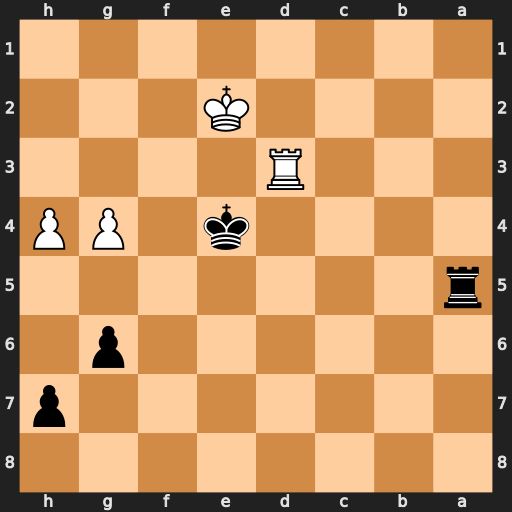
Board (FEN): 8/7p/6p1/r7/4k1PP/3R4/4K3/8
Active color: b
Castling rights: -
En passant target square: -
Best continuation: Ra2+ Rd2 Rxd2+